Question: <URL>
In this SSCCE, the first 'div.number-outer-container' renders below its parent 'div.step-container'.

I have tried to apply a 'top:0' to 'div.number-outer-container' but it does not seem to affect anything.
'div.step-container''div.step-container'
'''
.wrapper-big {
height: 600px;
overflow-y: auto;
width: 100%;
}
.wrapper {
height: 100%;
width: 826px;
margin: 50px auto;
display: table;
background-color: #003b80;
}
.cell {
display: table-cell;
vertical-align: top;
}
.left-cell {
width: 50%;
background-color: chocolate;
}
.right-cell {
background-color: darkslategrey
}
.step-container {
max-height: 200px;
font-size: 0;
}
.right-cell .step-container {
margin-top: 125px;
direction: rtl;
}
.content-box {
display: inline-block;
width: 350px;
height: 200px;
/*border: 5px solid blue;*/
font-size: 0;
box-shadow: 0px 0px 10px rgba(0, 0, 0, 0.69);
-moz-box-shadow: 0px 0px 10px rgba(0, 0, 0, 0.69);
-webkit-box-shadow: 0px 0px 10px rgba(0, 0, 0, 0.69);
background-color: dodgerblue
}
.right-cell .content-box {
background-color: darkturquoise
}
.middle-cell {
height: 100%;
background-color: white;
width: 1.5px;
font-size: 0;
box-shadow: 0px 0px 10px black;
-moz-box-shadow: 0px 0px 10px black;
-webkit-box-shadow: 0px 0px 10px black;
}
.number-outer-container {
display: inline-block;
/*position:absolute;*/
position: relative;
left: 390px;
}
.left-cell .number-outer-container {
/*margin-left:39px;*/
}
.left-cell .number-outer-container {
left:390px;
}
.right-cell .number-outer-container {
right:390px;
}
.number-inner-container {
height: 200px;
display: flex;
flex-direction: column;
justify-content: center;
}
.number-banner {
width: 50px;
height: 50px;
background-color: crimson;
-moz-border-radius: 25px;
-webkit-border-radius: 25px;
border-radius: 25px;
box-shadow: 0px 0px 10px rgba(0, 0, 0, 0.5);
-moz-box-shadow: 0px 0px 10px rgba(0, 0, 0, 0.5);
-webkit-box-shadow: 0px 0px 10px rgba(0, 0, 0, 0.5);
font-size:22px;
font-weight:bold;
color:white;
line-height:50px;
text-align:center;
}
.notch-outer-container {
display: inline-block;
}
.left-cell .notch-outer-container {
/*margin-right: 24px;*/
}
.right-cell .notch-outer-container {
/*margin-left: 22px;*/
}
.notch-inner-container {
height: 200px;
display: flex;
flex-direction: column;
justify-content: center;
}
.notch {
width: 0;
height: 0;
border-top: 15px solid transparent;
border-bottom: 15px solid transparent;
}
.left-face-notch {
border-right: 15px solid #520f23;
}
.right-face-notch {
border-left: 15px solid #571780;
}
'''
'''
<div class="wrapper-big">
<div class="wrapper">
<div class="cell left-cell" align="left">
<!-- -->
<div class="step-container">
<div class="content-box"></div>
<div class="notch-outer-container">
<div class="notch-inner-container">
<div class="right-face-notch notch"></div>
</div>
</div>
<div class="number-outer-container">
<div class="number-inner-container">
<div class="number-banner">1</div>
</div>
</div>
</div>
<!-- -->
<div class="step-container" style="margin-top:50px;">
<div class="content-box"></div>
<div class="notch-outer-container">
<div class="notch-inner-container">
<div class="right-face-notch notch"></div>
</div>
</div>
<div class="number-outer-container">
<div class="number-inner-container">
<div class="number-banner">3</div>
</div>
</div>
</div>
<!-- -->
<div class="step-container" style="margin-top:50px;">
<div class="content-box"></div>
<div class="notch-outer-container">
<div class="notch-inner-container">
<div class="right-face-notch notch"></div>
</div>
</div>
<div class="number-outer-container">
<div class="number-inner-container">
<div class="number-banner">5</div>
</div>
</div>
</div>
<!-- -->
</div>
<div class="cell middle-cell"></div>
<div class="cell right-cell" align="right">
<!-- -->
<div class="step-container" style="margin-top:125px;">
<div class="content-box"></div>
<div class="notch-outer-container">
<div class="notch-inner-container">
<div class="left-face-notch notch"></div>
</div>
</div>
<div class="number-outer-container">
<div class="number-inner-container">
<div class="number-banner">2</div>
</div>
</div>
</div>
<!-- -->
<div class="step-container" style="margin-top:50px;">
<div class="content-box"></div>
<div class="notch-outer-container">
<div class="notch-inner-container">
<div class="left-face-notch notch"></div>
</div>
</div>
<div class="number-outer-container">
<div class="number-inner-container">
<div class="number-banner">4</div>
</div>
</div>
</div>
<!-- -->
<div class="step-container" style="margin-top:50px;">
<div class="content-box"></div>
<div class="notch-outer-container">
<div class="notch-inner-container">
<div class="left-face-notch notch"></div>
</div>
</div>
<div class="number-outer-container">
<div class="number-inner-container">
<div class="number-banner"></div>
</div>
</div>
</div>
<!-- -->
</div>
</div>
<!-- .wrapper -->
</div>
<!-- .wrapper-big -->
'''
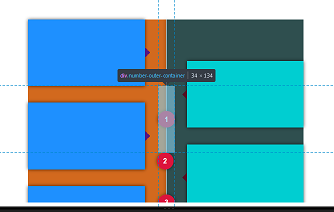
Answer: You could set 'position:relative' to the parent container, and set 'position:absolute' on the child element, so they will always stay together.
Read this <URL> if you're interested in learning more about the details of how 'position' works.
<URL>
'''
.cell .step-container {
position: relative;
}
.cell .number-outer-container {
position: absolute;
top: 0;
}
.left-cell .number-outer-container {
left: 390px;
}
.right-cell .number-outer-container {
left: -20px;
}
.left-face-notch,
.right-face-notch {
position: absolute;
top: 85px; /*200/2 - 30/2*/
}
'''